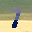
Label: 7